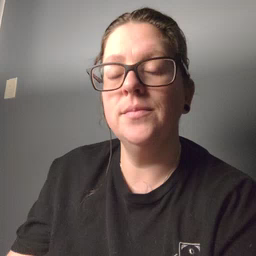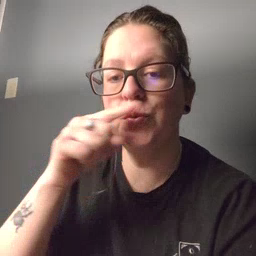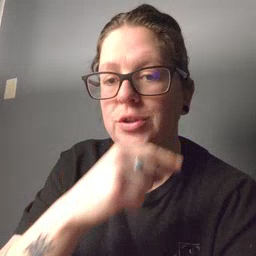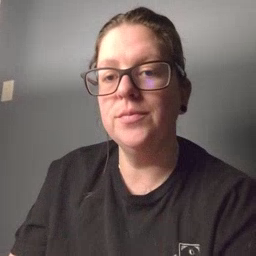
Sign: toothbrush